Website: apple
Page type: customer-info-address
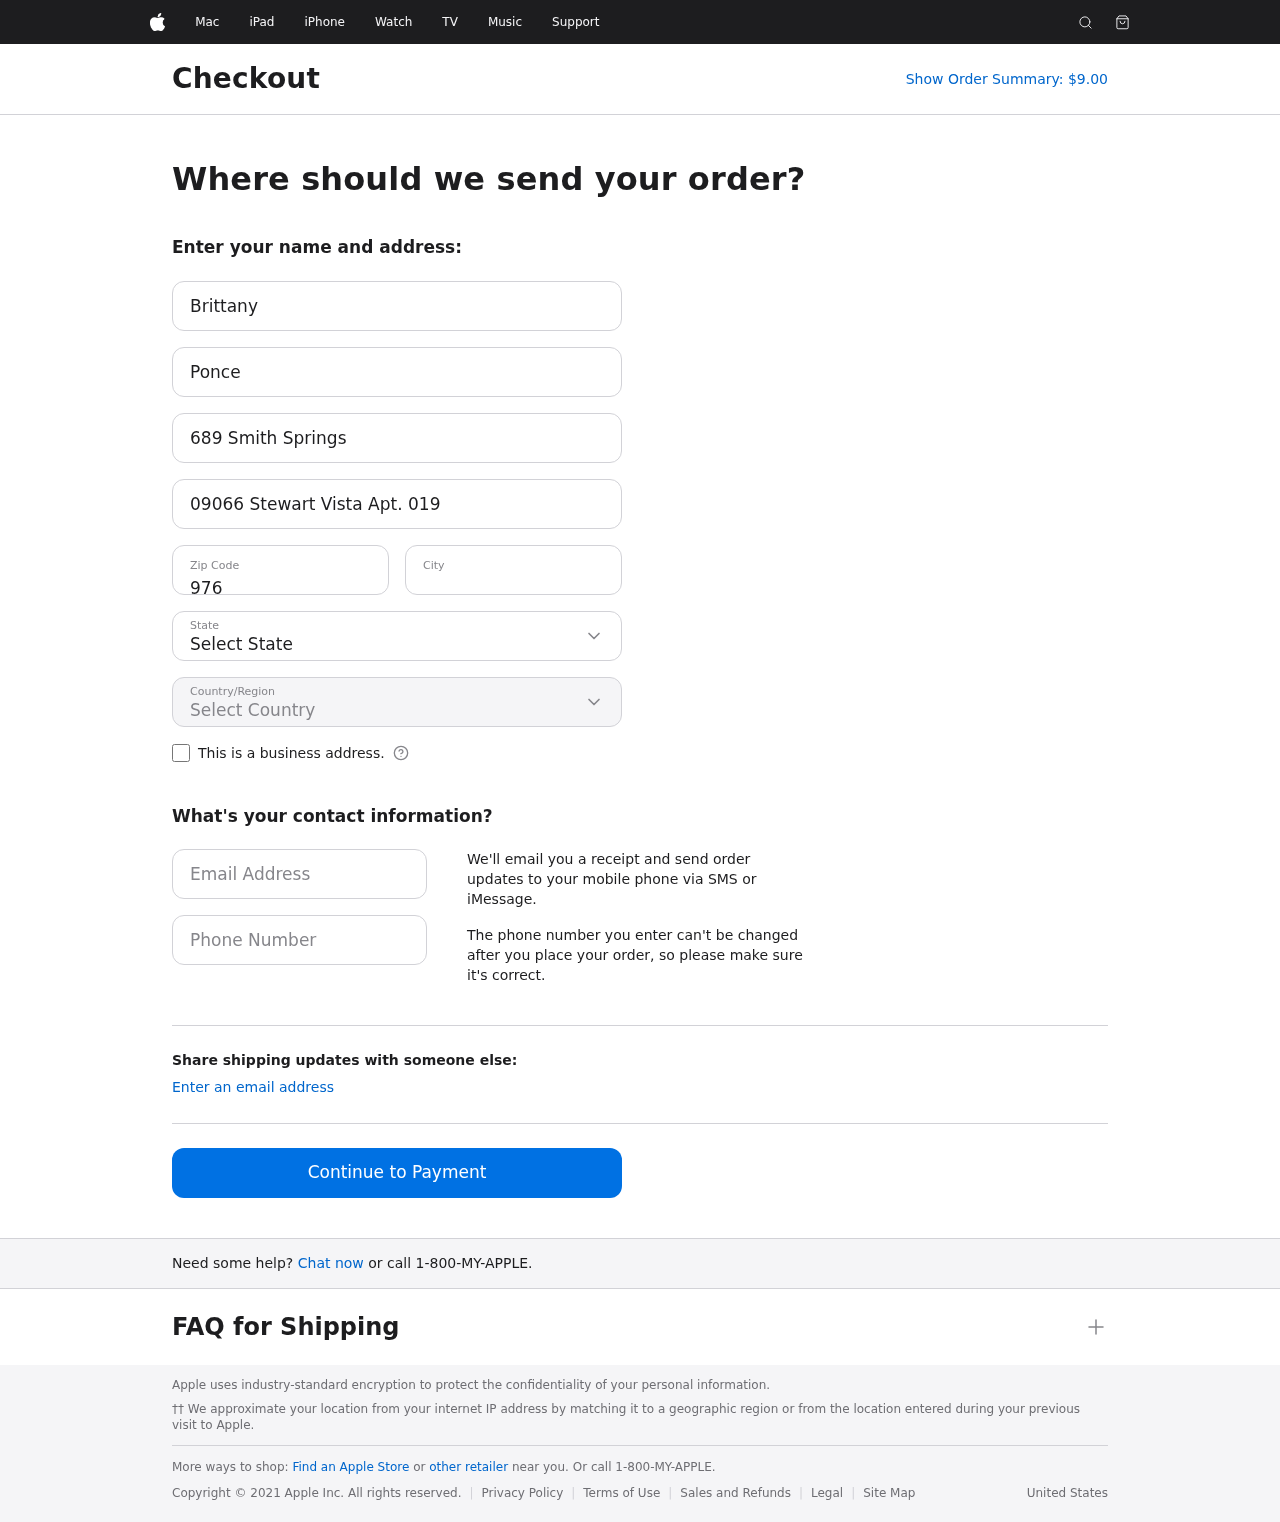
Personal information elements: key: PII_CITY
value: West Williamtown
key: PII_COUNTRY
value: United States
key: PII_EMAIL
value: bponce@hotmail.com
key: PII_FIRSTNAME
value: Brittany
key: PII_LASTNAME
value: Ponce
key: PII_PHONE
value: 9679542079
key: PII_POSTCODE
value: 97626
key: PII_STATE
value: Nebraska
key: PII_STREET
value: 689 Smith Springs
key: PII_STREET2
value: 09066 Stewart Vista Apt. 019
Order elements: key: ORDER_TOTAL
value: Show Order Summary: $9.00